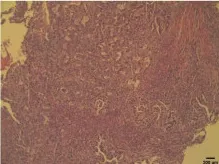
Representative images of the patient. (c) HE staining results of duodenum biopsy, showing primary adenocarcinoma of the descending duodenum. Scale bar: 200 mum.
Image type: pathology (h&e)